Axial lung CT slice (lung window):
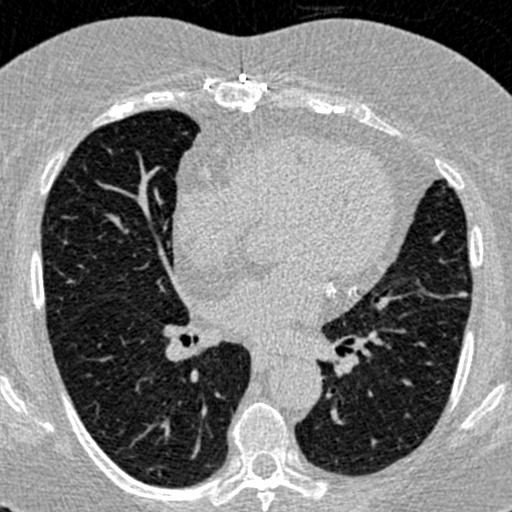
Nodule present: no